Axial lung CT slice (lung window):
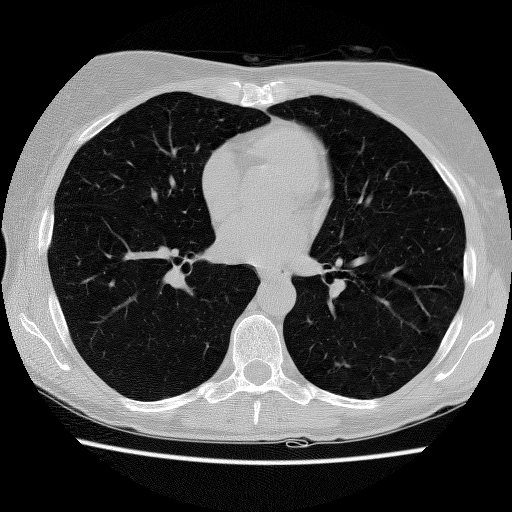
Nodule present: no